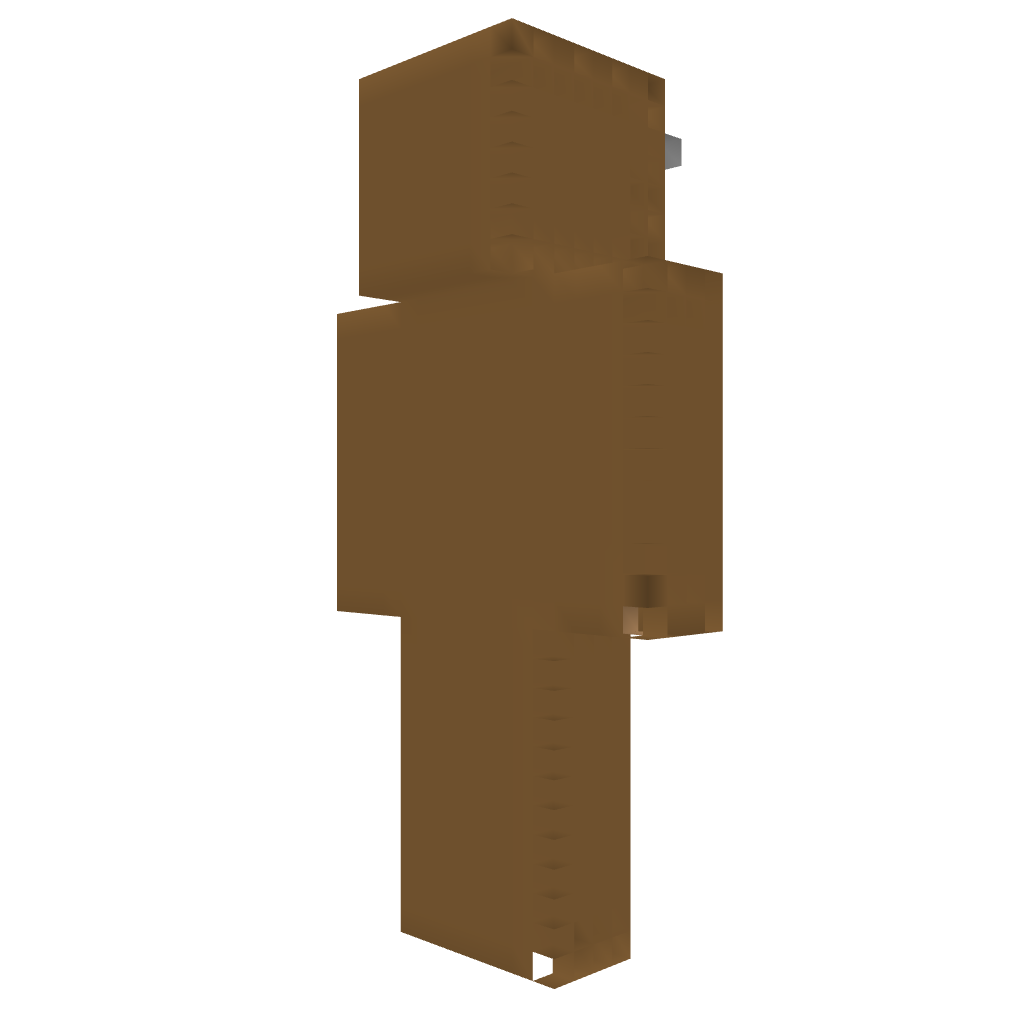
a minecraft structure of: Mr.Bear high quality